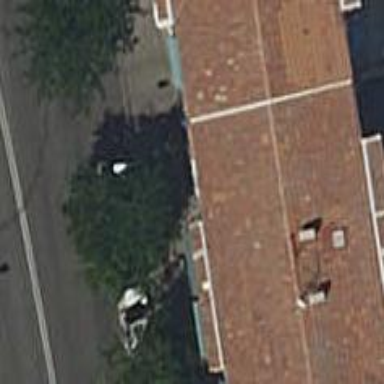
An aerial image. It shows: Beauty shop.